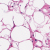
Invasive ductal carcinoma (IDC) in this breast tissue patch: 0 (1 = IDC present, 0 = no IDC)